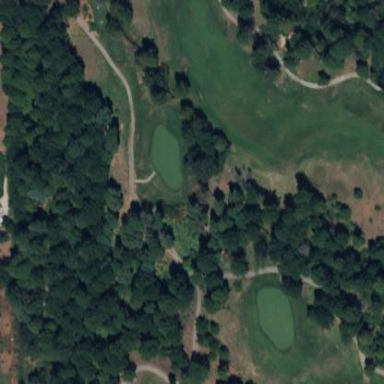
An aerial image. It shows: Scenic golf fairway.